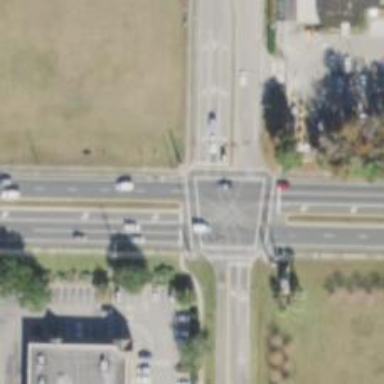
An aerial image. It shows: Crossing on footway.